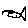
Label: fish